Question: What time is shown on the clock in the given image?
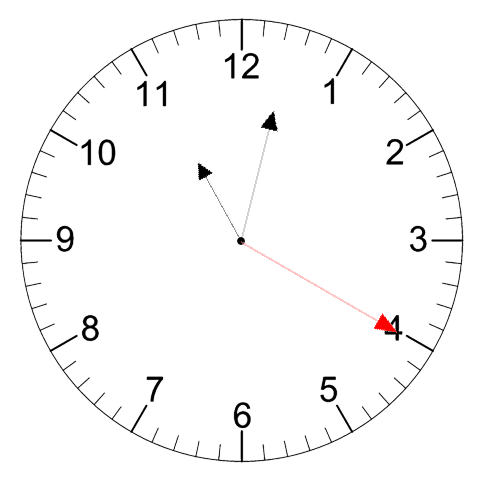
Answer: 11:02:20